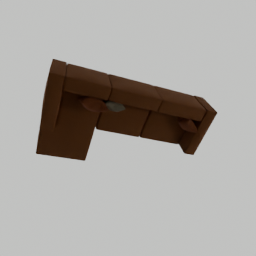
Label: furniture